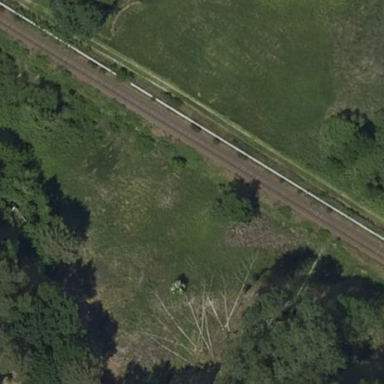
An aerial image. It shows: Reedbed in wetland area.